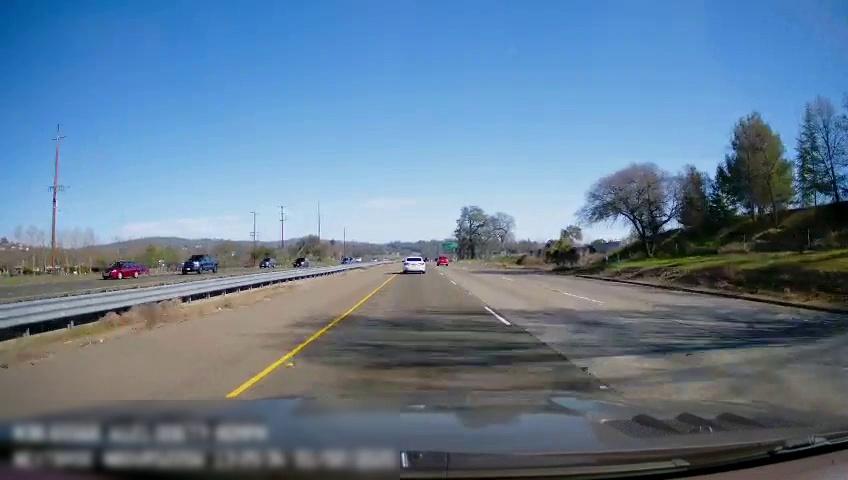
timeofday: Day
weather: Sunny
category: Drivable Space
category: Drivable Space
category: Vehicles | Car
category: Vehicles | Car
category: Vehicles | Car
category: Vehicles | SUV
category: Vehicles | SUV
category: Vehicles | SUV
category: Vehicles | SUV
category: Lanes | Current Lane
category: Lanes | Current Lane
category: Lanes | Alternate Lane
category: Traffic | Signs